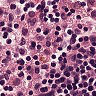
Metastatic tissue present: no